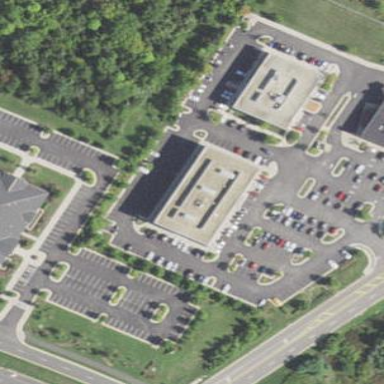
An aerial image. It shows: Commercial building.